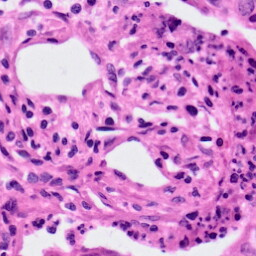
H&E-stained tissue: Lung